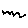
Label: zigzag